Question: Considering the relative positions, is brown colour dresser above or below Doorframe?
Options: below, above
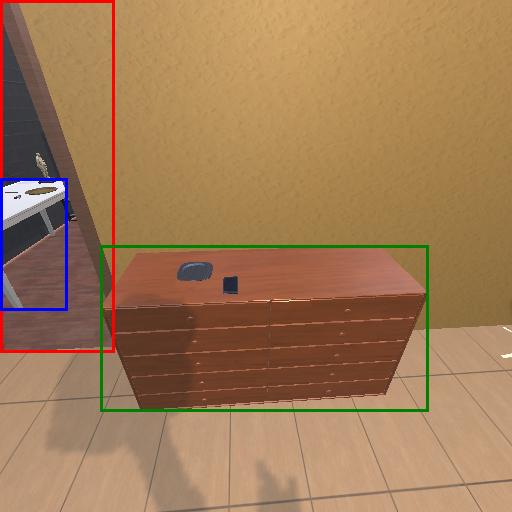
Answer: below